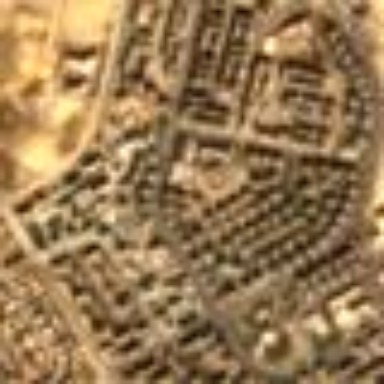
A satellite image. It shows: Residential area within neighborhood.